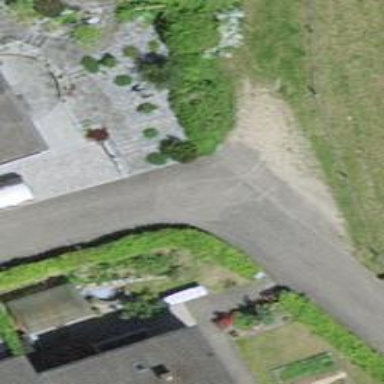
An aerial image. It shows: Residential road with asphalt surface and no sidewalk.